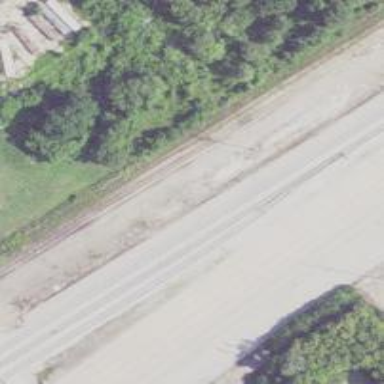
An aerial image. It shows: Railway siding with rails.